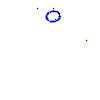
Particle: kaon